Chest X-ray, AP view. Patient: 43 years old, sex F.
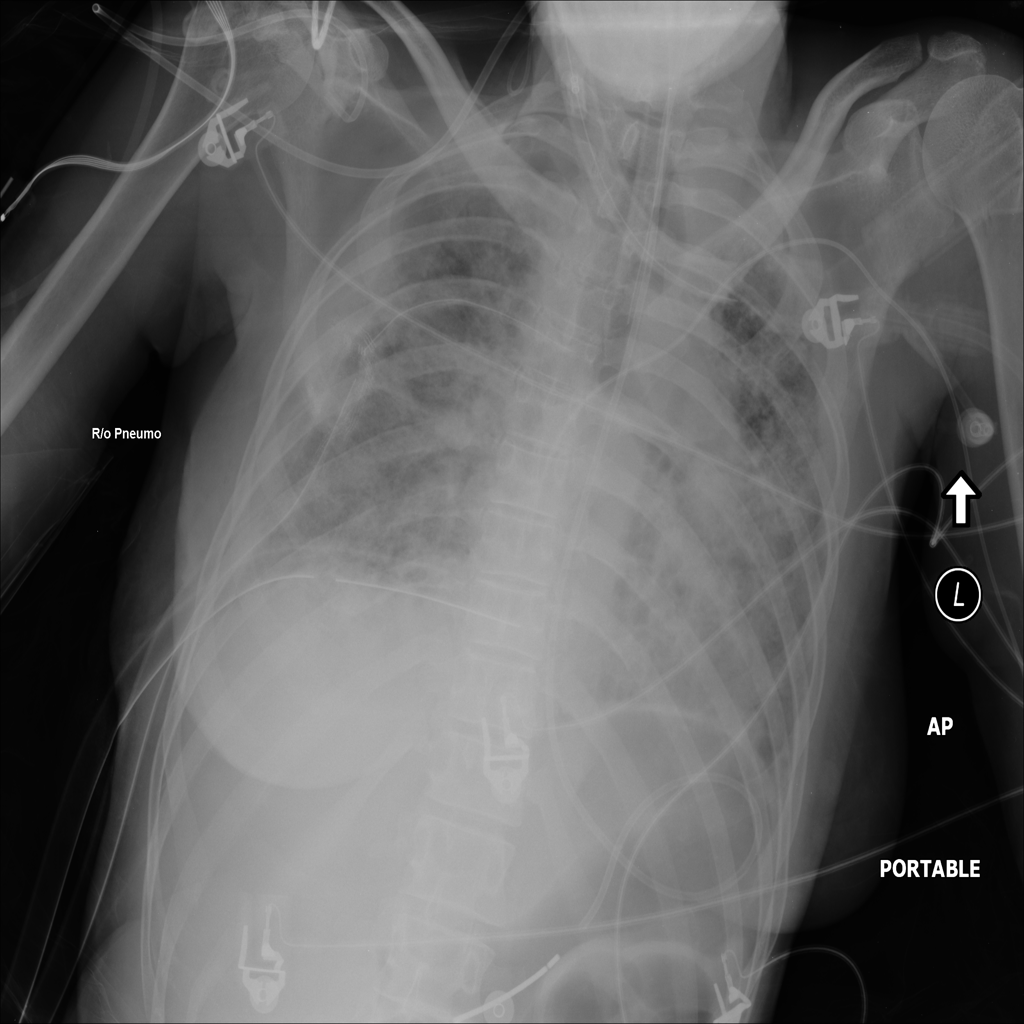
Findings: Infiltration, Pneumothorax